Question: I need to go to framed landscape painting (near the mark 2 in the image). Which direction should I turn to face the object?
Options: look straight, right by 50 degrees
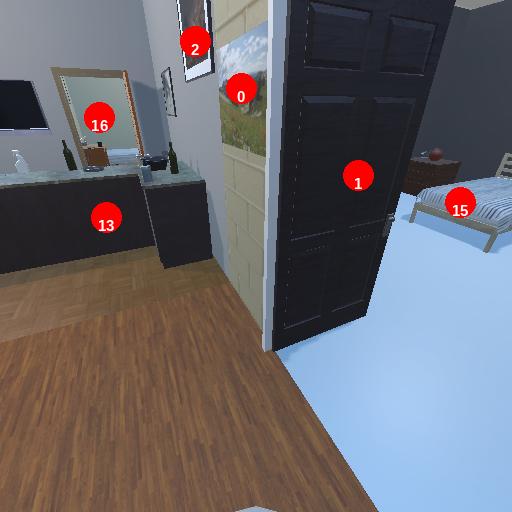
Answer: look straight